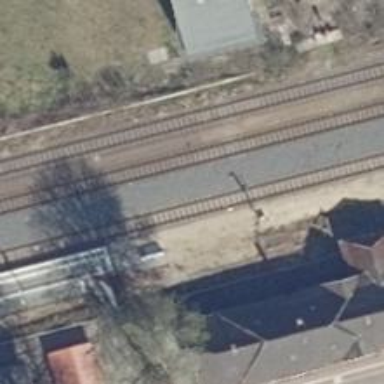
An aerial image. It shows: Railway track.